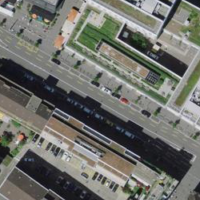
EUNIS habitat code: 56
Species observed at this site:
Milvus milvus
Persicaria maculosa
Milvus migrans